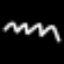
Label: squiggle